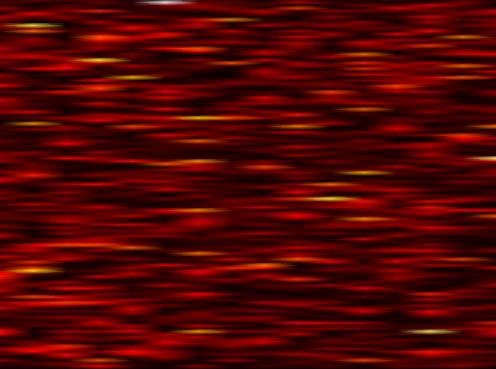
Label: UFMC